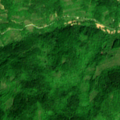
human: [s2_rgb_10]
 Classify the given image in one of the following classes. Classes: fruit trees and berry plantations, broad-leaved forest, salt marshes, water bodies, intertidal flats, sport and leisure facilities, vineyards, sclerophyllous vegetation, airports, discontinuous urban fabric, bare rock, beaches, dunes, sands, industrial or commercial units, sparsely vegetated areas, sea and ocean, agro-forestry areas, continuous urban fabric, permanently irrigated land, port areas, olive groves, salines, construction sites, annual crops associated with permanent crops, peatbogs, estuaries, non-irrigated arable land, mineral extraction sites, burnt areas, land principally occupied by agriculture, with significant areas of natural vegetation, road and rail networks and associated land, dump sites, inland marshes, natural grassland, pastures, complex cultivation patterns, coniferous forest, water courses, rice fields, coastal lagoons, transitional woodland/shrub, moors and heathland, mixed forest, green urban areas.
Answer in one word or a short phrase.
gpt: land principally occupied by agriculture, with significant areas of natural vegetation, broad-leaved forest, transitional woodland/shrub